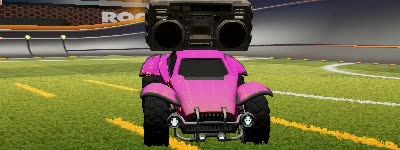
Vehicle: octane